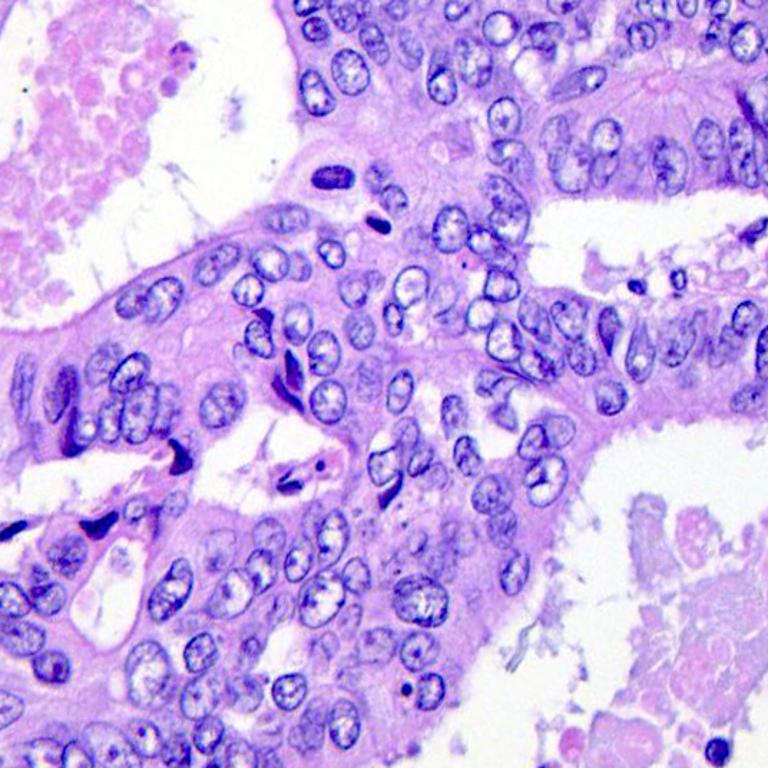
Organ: colon
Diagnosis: adenocarcinomas